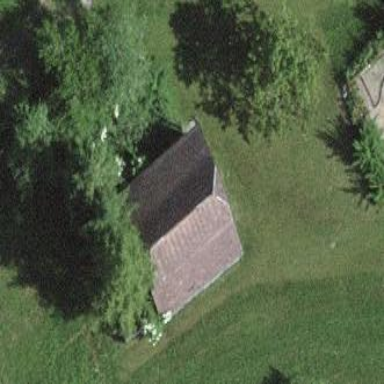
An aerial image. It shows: Barn.